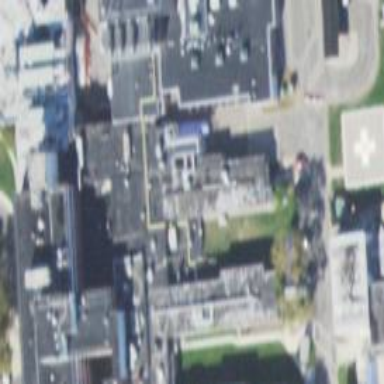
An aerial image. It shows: Hospital building.